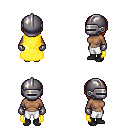
a pixel art fantasy rpg character, female body template, human, dark skin, yellow cape, white pants, dark blonde pageboy hairstyle, metal helm, metal gloves, black shoes, four views (front, back, left, right), 2x2 character sprite sheet, small pixel art, hard edges, no anti-aliasing